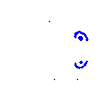
Particle: kaon